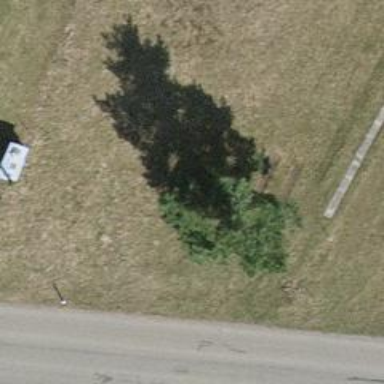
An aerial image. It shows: Urban tree adding natural touch to the cityscape.